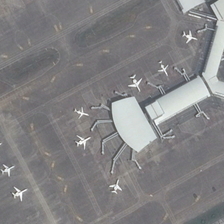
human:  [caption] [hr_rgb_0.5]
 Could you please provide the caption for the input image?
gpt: many planes in an airport are near a terminal .

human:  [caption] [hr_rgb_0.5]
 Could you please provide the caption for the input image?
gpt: many planes in an airport are near a terminal .

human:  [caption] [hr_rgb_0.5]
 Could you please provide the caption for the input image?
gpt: many planes in an airport are near a terminal .

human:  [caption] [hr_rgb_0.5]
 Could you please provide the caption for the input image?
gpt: many planes in an airport are near a terminal .

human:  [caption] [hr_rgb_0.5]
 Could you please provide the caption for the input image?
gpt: many planes in an airport are near a terminal .